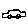
Label: car